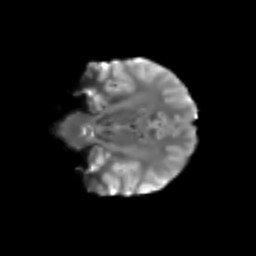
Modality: T2w
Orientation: coronal
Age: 25
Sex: female
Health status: healthy
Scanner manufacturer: siemens
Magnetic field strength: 3 T
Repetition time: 3.6 s
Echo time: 0.092 s